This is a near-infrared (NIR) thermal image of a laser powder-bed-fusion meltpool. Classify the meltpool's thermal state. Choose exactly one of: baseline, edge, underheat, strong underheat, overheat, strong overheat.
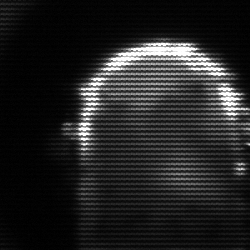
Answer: baseline